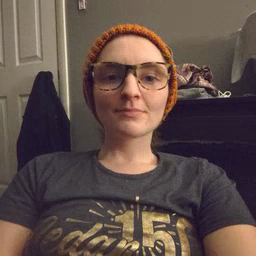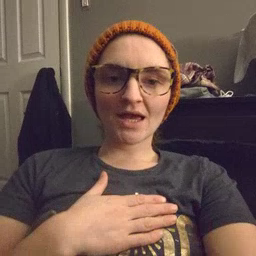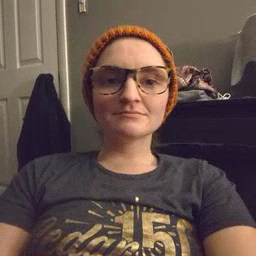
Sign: minemy